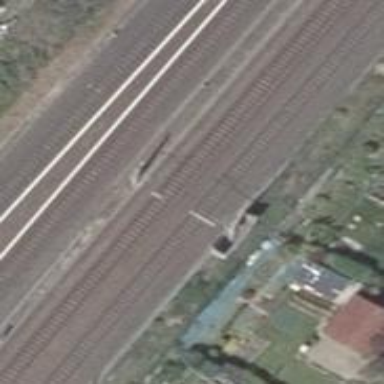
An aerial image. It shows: Milestone along the railway track with catenary mast.